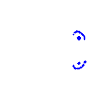
Particle: pion